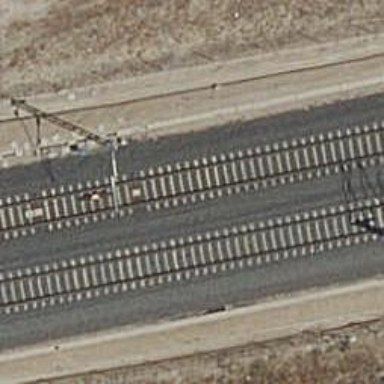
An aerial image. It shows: Railway tunnel with overhead electrified contact lines.